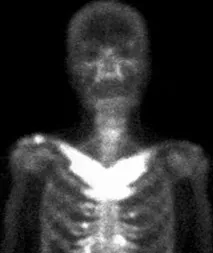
Light micrograph of a sural nerve biopsy and a bone scintigram. Teased fibers with short, thinly myelinated internodes (arrows), indicating remyelination (bar=100mum).
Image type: radiology (mri)